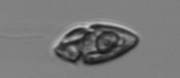
Label: Katodinium_or_Torodinium